Question: It isn't looking nice when using EditText enabled="false". How can I change it
automatically for all of the controls?
I've added this image for reference.
Can someone help me? Thanks.
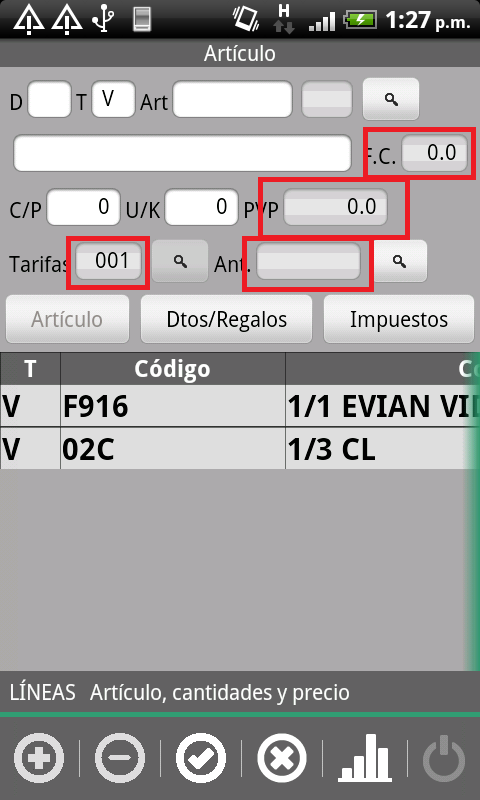
Answer: In the color file define your color:
'''
<?xml version="1.0" encoding="utf-8"?>
<selector xmlns:android="http://schemas.android.com/apk/res/android">
<item android:state_enabled="false" android:color="@color/disabled_color" />
<item android:color="@color/normal_color"/>
</selector>
'''
In the layout:
'''
<EditText
android:text="whatever text you want"
android:layout_width="wrap_content"
android:layout_height="wrap_content"
android:textColor="@drawable/example" />
</EditText>
'''